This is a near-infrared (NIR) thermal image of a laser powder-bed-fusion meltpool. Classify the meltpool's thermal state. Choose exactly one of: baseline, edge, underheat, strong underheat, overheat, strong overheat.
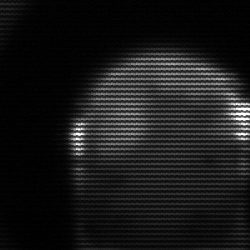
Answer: edge